Question: I am writing a small game, using 'Swing' for 'GUI' and I ran into a problem. I'm posting a screenshot, so that you can get a better grasp of the situation.

At first I only had the board for which I used a 'GridLayout'.
However, I needed to add a panel for displaying the scores, so I dropped the 'GridLayout' in favour of 'GridBagLayout'. I positioned properly the new 'JPanel' for the scores and added 2 'JTextArea' in it for displaying the results.
The thing is that each time one of the players will make a move(and hence the board gets redrawn to reflect its new state) the text areas will flicker and be partially covered by the board(see screenshot). Any idea what the issue might be? I have set the preferred size of all the components and tried using 'setOpaque' but it was to no avail.
The code of the main layout holder.
'''
public class BoardLayout extends JFrame implements ModelObserver {
/**
* {@value}
*/
private static final long serialVersionUID = 5834762299789973250L;
/**
* {@value}
*/
private static final int RESULTS_PANEL_HEIGHT = 100;
private final BoardEventsListener eventsListener;
private final ResultsLayout resultsLayout;
private class CellMouseListener implements MouseListener {
private final int cellIndex;
public CellMouseListener(final int index) {
cellIndex = index;
}
@Override
public void mouseClicked(final MouseEvent event) {
eventsListener.onCellSelected(cellIndex);
}
@Override
public void mouseEntered(final MouseEvent event) {
// blank
}
@Override
public void mouseExited(final MouseEvent event) {
// blank
}
@Override
public void mousePressed(final MouseEvent event) {
// blank
}
@Override
public void mouseReleased(final MouseEvent event) {
// blank
}
}
public BoardLayout(final BoardEventsListener listener) throws HeadlessException {
this(listener, "", null);
}
public BoardLayout(GraphicsConfiguration graphicsConfiguration) {
this(null, "", graphicsConfiguration);
}
public BoardLayout(final BoardEventsListener listener, String title,
GraphicsConfiguration graphicsConfiguration) {
super(title, graphicsConfiguration);
eventsListener = listener;
setLayout(new GridBagLayout());
setBoardSize();
populateCells();
resultsLayout = attachResultsLayout();
resultsLayout.setOpaque(true);
setVisible(true);
}
private ResultsLayout attachResultsLayout() {
final ResultsLayout resultsLayout = new ResultsLayout(Game.BOARD_COLUMN_COUNT
* BoardCellLayout.WIDTH_BOARD_CELL, RESULTS_PANEL_HEIGHT);
final GridBagConstraints constraints = new GridBagConstraints();
constraints.gridwidth = GridBagConstraints.REMAINDER;
constraints.gridheight = GridBagConstraints.REMAINDER;
constraints.gridx = 0;
constraints.gridy = 8;
getContentPane().add(resultsLayout, constraints, 64);
return resultsLayout;
}
private void setBoardSize() {
final Dimension boardDimension = getBoardDimension();
setMinimumSize(boardDimension);
setSize(boardDimension);
setResizable(false);
}
private void populateCells() {
final Container container = getContentPane();
for (int i = 0; i < Game.BOARD_ROW_COUNT; ++i) {
for (int j = 0; j < Game.BOARD_COLUMN_COUNT; ++j) {
final BoardCellLayout currentCell = new BoardCellLayout();
final int cellIndex = i * Game.BOARD_COLUMN_COUNT + j;
final GridBagConstraints constraints = new GridBagConstraints();
constraints.gridx = j;
constraints.gridy = i;
container.add(currentCell, constraints, cellIndex);
currentCell.setOpaque(true);
currentCell.addMouseListener(new CellMouseListener(cellIndex));
}
}
}
private Dimension getBoardDimension() {
final Dimension boardDimension = new Dimension(Game.BOARD_COLUMN_COUNT
* BoardCellLayout.WIDTH_BOARD_CELL, (Game.BOARD_ROW_COUNT + 1)
* BoardCellLayout.HEIGHT_BOARD_CELL);
return boardDimension;
}
public BoardLayout(String title) throws HeadlessException {
this(null, title, null);
}
@Override
public void setVisible(final boolean isVisible) {
super.setVisible(isVisible);
setBackground(Color.WHITE);
pack();
}
@Override
public void onModelChanged(Collection<Cell> changedCells, final int whiteDiscsCount,
final int blackDiscsCount) {
for (final Cell cell : changedCells) {
final BoardCellLayout boardCell = getCellAt(cell.getIndex());
boardCell.take(cell.getOwner());
}
resultsLayout.onResultChanged(whiteDiscsCount, blackDiscsCount);
}
@Override
public void onNextMovesAcquired(Collection<Cell> nextMoves) {
clearCellHighlight();
for (final Cell cell : nextMoves) {
final BoardCellLayout boardCell = getCellAt(cell.getIndex());
boardCell.highlight();
}
}
private void clearCellHighlight() {
final Container container = getContentPane();
for (int i = 0; i < container.getComponentCount() - 1; ++i) {
final BoardCellLayout boardCellLayout = (BoardCellLayout) container.getComponent(i);
boardCellLayout.clearHighlight();
}
}
private BoardCellLayout getCellAt(final int index) {
final Container container = getContentPane();
return (BoardCellLayout) container.getComponent(index);
}
}
'''
Code of the panel, holding the results:
'''
public class ResultsLayout extends JPanel {
/**
* {@value}
*/
private static final long serialVersionUID = 8379710427718395507L;
private final ResultsTextView whiteTextView;
private final ResultsTextView blackTextView;
public ResultsLayout(final int width, final int height) {
super(new GridLayout(2, 1));
setVisible(true);
final Dimension dimension = new Dimension(width, height);
setMinimumSize(dimension);
setPreferredSize(dimension);
setSize(dimension);
whiteTextView = new ResultsTextView(Player.WHITE);
blackTextView = new ResultsTextView(Player.BLACK);
add(whiteTextView, 0);
add(blackTextView, 1);
}
public void onResultChanged(final int whiteDiscsCount, final int blackDiscsCount) {
whiteTextView.setDiscCount(whiteDiscsCount);
blackTextView.setDiscCount(blackDiscsCount);
}
}
'''
Code of the JTextArea, holding the result:
'''
public class ResultsTextView extends JTextArea {
/**
* {@value}
*/
private static final long serialVersionUID = -6354085779793155063L;
/**
* {@value}
*/
public static final String BACKGROUND_COLOR = "#066f02";
private static final int START_DISCS_NUMBER = 2;
private final Player player;
public ResultsTextView(final Player player) {
super();
setEditable(false);
setBackground(Color.decode(BACKGROUND_COLOR));
this.player = player;
setText(player.toString() + " result is: " + START_DISCS_NUMBER);
final Dimension dimension = new Dimension(100, 20);
setPreferredSize(dimension);
setMinimumSize(dimension);
setMaximumSize(dimension);
}
public void setDiscCount(final int discCount) {
setText(player.toString() + " result is:" + discCount);
}
}
'''
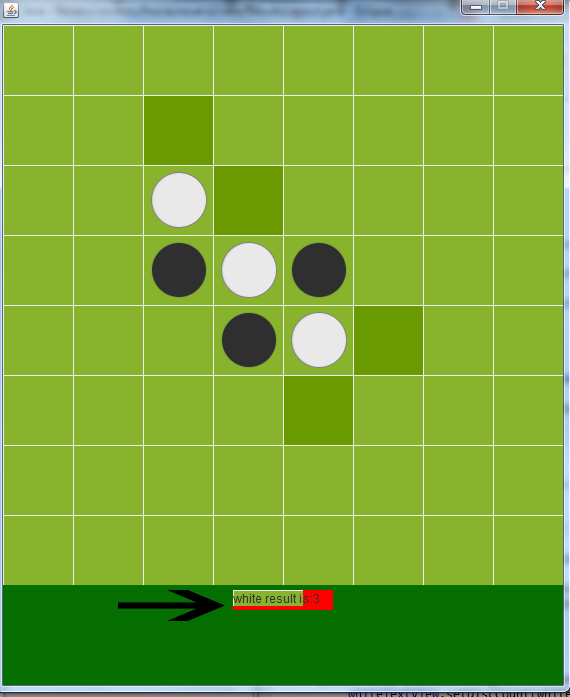
Answer: Problem was that I was not using 'SwingUtilities.invokeLater' for updating the GUI and that was causing the flickering. I started using it and it's all fine now :)